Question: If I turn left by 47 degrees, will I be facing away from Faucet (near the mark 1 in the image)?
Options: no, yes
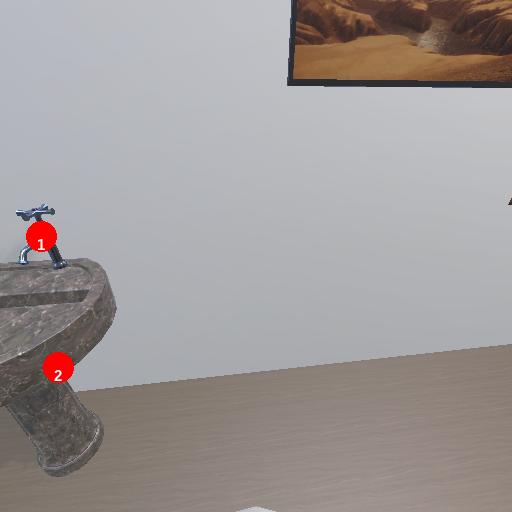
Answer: no